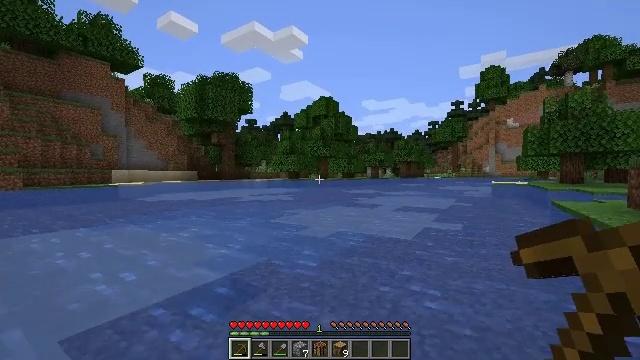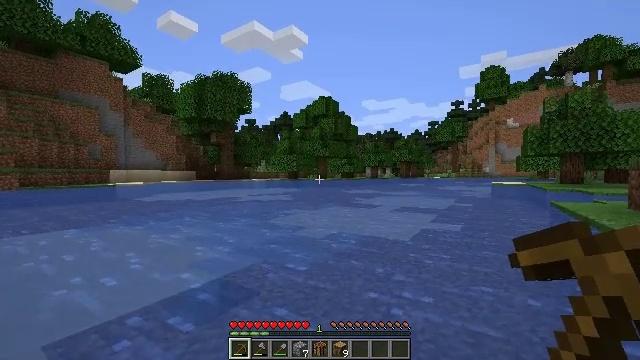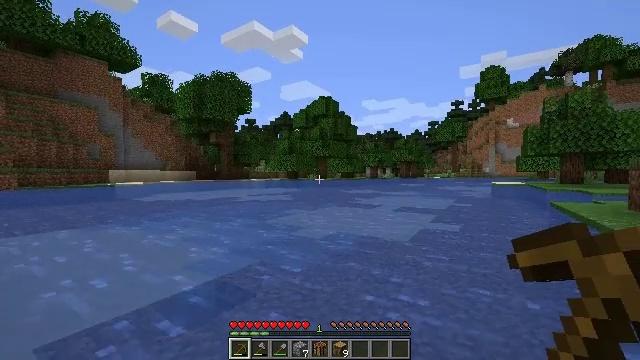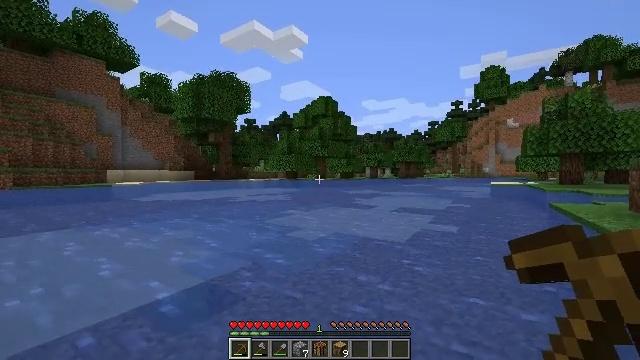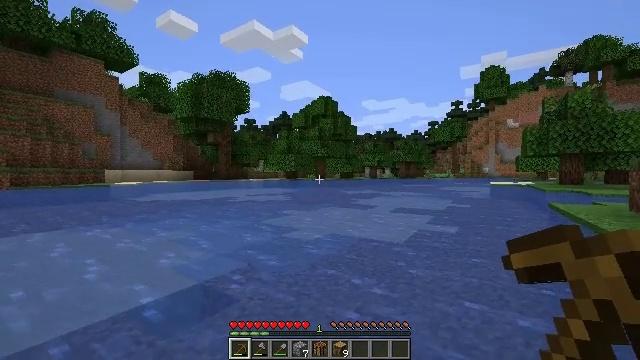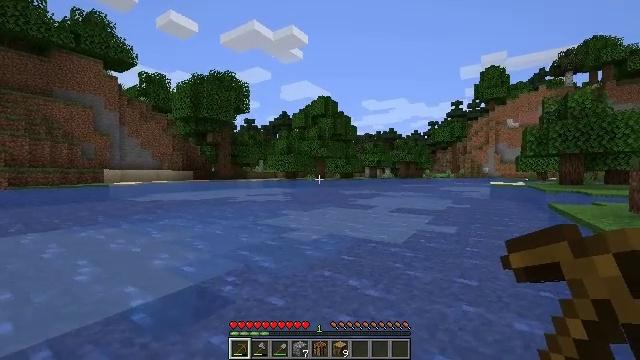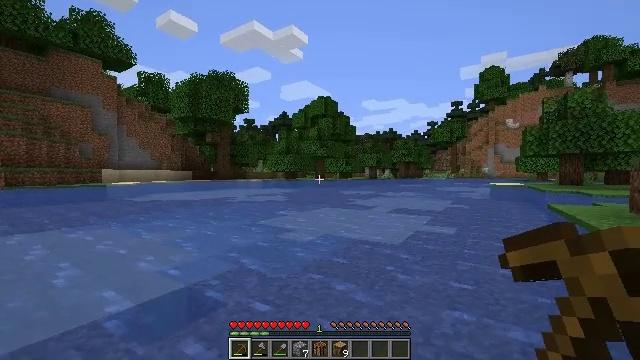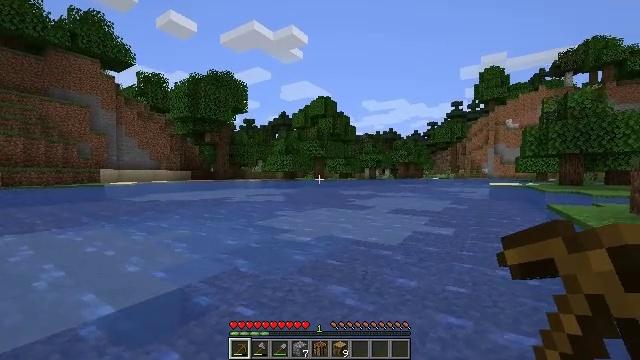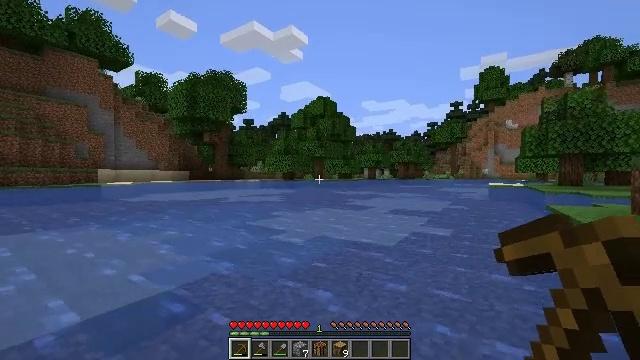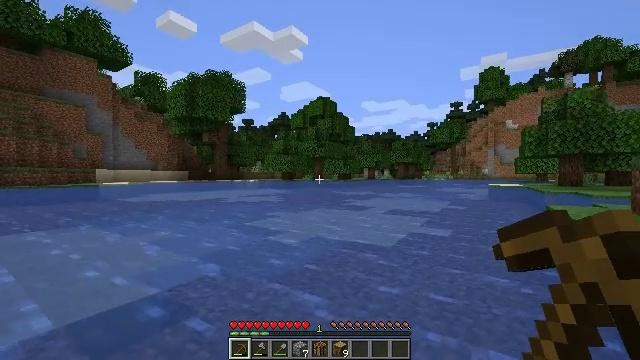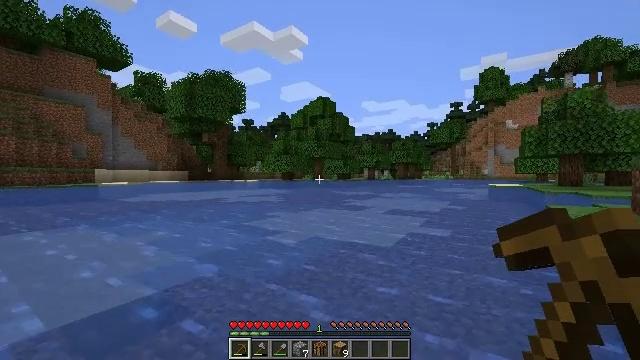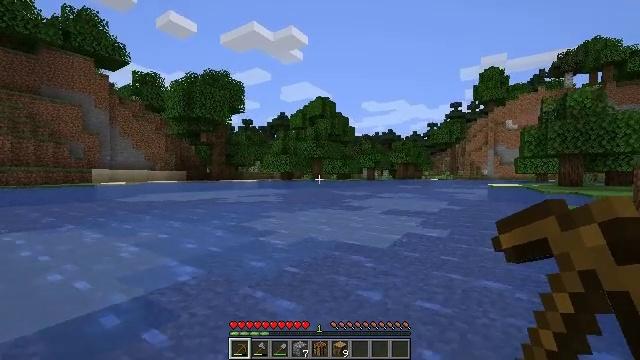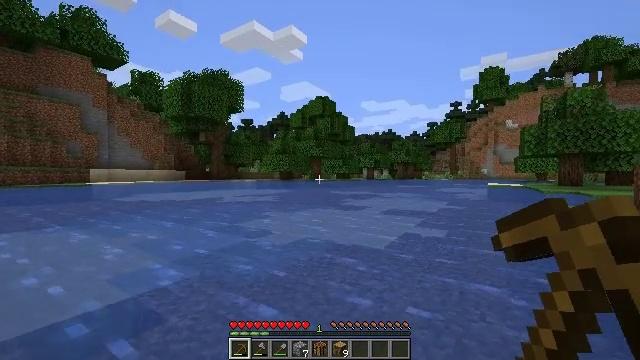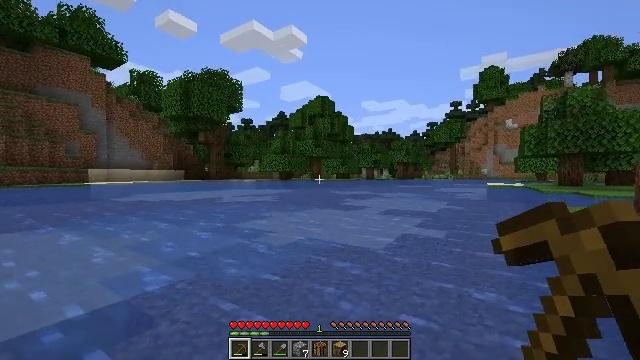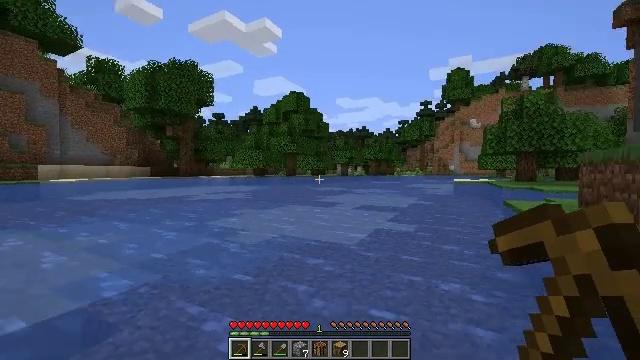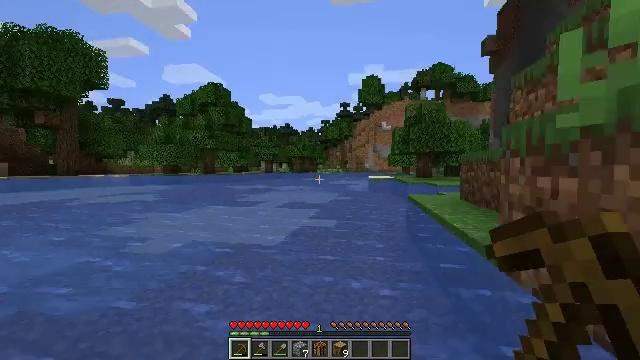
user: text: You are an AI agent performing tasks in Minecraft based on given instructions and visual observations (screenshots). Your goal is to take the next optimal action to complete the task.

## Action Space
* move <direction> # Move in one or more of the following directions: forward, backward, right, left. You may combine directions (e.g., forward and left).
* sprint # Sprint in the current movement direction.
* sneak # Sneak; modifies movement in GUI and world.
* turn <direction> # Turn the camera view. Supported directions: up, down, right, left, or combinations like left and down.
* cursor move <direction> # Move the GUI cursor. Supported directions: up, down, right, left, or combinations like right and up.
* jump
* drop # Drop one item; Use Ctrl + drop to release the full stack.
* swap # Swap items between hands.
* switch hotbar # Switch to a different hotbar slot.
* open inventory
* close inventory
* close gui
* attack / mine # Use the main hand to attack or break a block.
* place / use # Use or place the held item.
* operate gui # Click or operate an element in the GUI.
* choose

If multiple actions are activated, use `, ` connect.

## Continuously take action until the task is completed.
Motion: motion action
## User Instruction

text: Collect some oak leaves.
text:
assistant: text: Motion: move forward and move right
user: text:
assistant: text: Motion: move forward and move right
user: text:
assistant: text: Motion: move forward and move right
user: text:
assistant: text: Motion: move forward and move right
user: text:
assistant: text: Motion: move forward and move right
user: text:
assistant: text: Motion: move forward and move right
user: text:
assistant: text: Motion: move forward and move right
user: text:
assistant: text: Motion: move forward and move right
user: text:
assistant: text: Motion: move forward and move right
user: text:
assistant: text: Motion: move forward and move right
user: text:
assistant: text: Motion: move forward and move right
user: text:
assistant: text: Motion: move forward and move right
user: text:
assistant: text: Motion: move forward and move right
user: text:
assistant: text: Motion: move forward and move right, turn right
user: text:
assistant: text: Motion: move forward and move right, turn right
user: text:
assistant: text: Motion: move forward and move right, turn right and down
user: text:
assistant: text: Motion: move forward and move right, turn right and down
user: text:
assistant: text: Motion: move forward and move right, turn right
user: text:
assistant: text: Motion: move forward and move right
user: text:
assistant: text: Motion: move forward and move right
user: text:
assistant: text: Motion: move forward and move right
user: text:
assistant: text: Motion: move forward and move right, turn left
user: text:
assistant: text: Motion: move forward and move right, turn left
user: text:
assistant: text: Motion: move forward and move right, turn left
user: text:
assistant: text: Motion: move forward and move right, turn left
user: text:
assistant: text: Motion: move forward, turn left
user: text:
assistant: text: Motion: move forward, turn left and up
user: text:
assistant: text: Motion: move forward, turn left
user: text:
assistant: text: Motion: move forward, turn left
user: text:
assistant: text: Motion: move forward, turn left